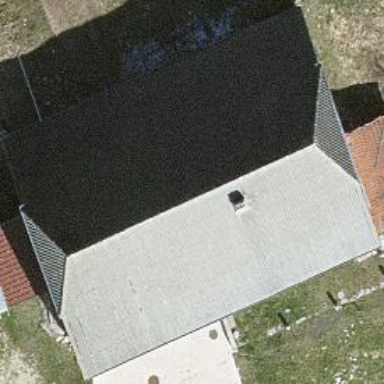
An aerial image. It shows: Farm building with half-hipped roof shape.